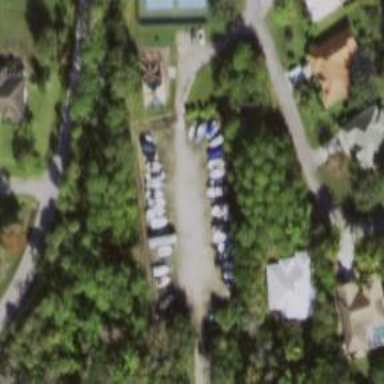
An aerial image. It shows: Boatyard along the waterway with parking surface.